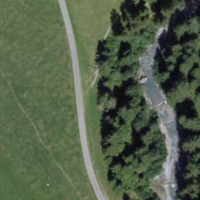
EUNIS habitat code: 44
Species observed at this site:
Sorbus aucuparia